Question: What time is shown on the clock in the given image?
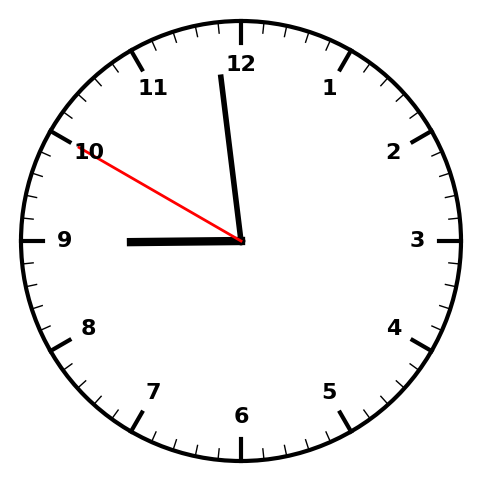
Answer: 08:58:50